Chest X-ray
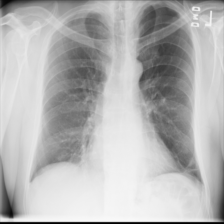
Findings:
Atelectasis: positive
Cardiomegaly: negative
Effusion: negative
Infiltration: negative
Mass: negative
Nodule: negative
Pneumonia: negative
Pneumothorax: negative
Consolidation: negative
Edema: negative
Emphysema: negative
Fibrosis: negative
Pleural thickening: positive
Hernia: negative